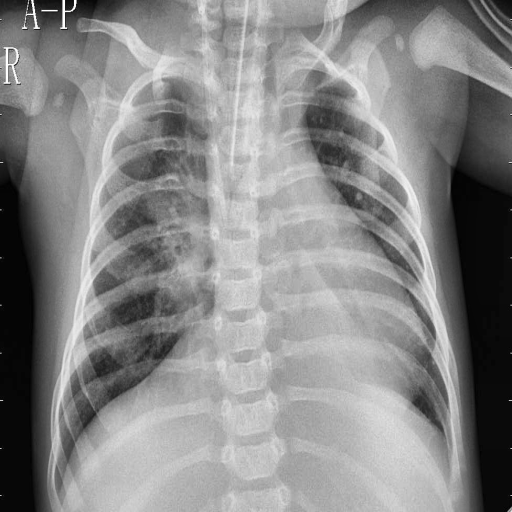
Finding: PNEUMONIA